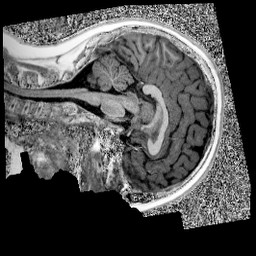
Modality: UNIT1
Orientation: sagittal
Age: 9
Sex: male
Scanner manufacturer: siemens
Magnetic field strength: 3 T
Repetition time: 4 s
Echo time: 0.00303 s